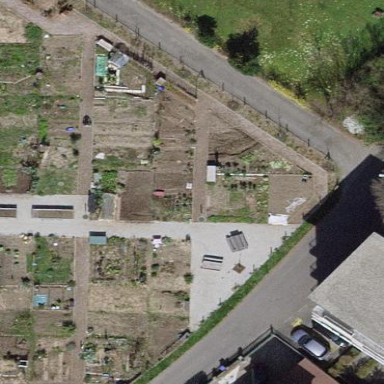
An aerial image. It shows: Area designated for allotments.